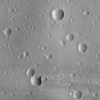
Label: not_dusty